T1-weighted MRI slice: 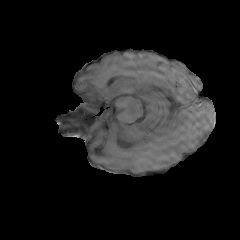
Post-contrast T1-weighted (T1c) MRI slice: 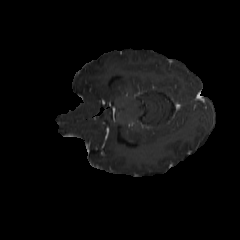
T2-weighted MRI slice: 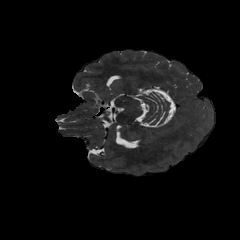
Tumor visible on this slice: no